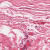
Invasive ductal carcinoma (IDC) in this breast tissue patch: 0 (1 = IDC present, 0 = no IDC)